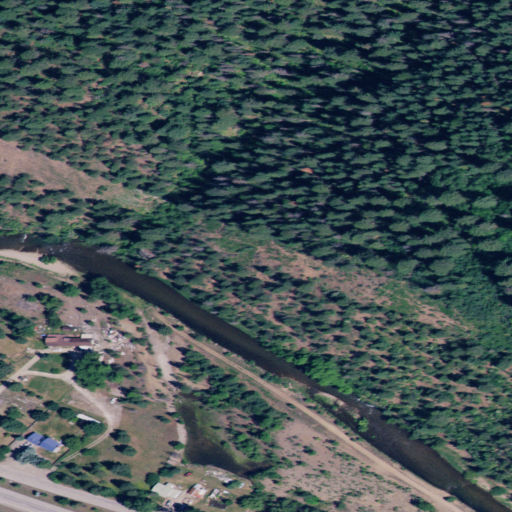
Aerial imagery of valley in Idaho named Little Terror Gulch containing evergreen forest, shrub, mixed forest, low intensity development, open development, and medium intensity development